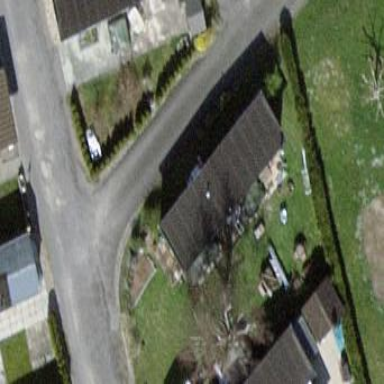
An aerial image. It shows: Static caravan building.